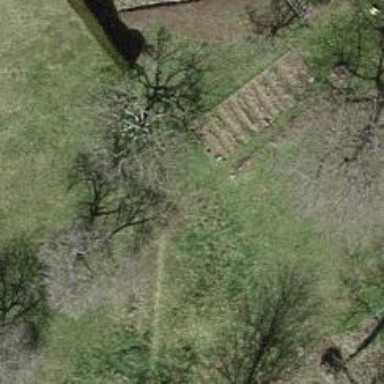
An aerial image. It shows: Single tag "natural: tree."